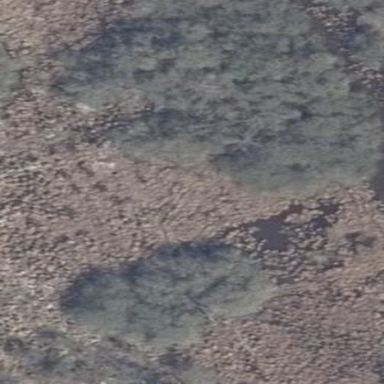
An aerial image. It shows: Wetland area characterized by wet meadow.